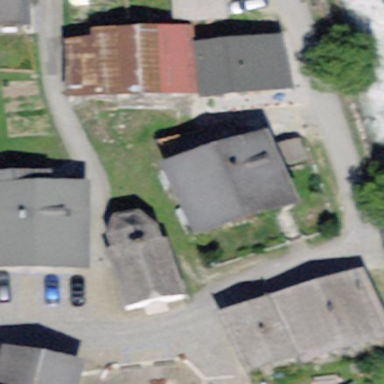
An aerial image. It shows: Simple house.